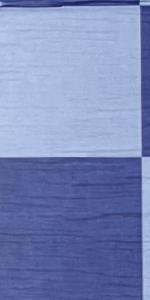
Label: Empty